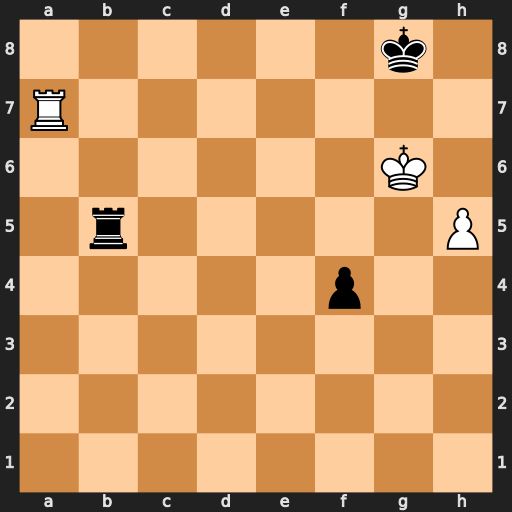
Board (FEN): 6k1/R7/6K1/1r5P/5p2/8/8/8
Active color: w
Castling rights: -
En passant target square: -
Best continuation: Ra8+ Rb8 Rxb8#